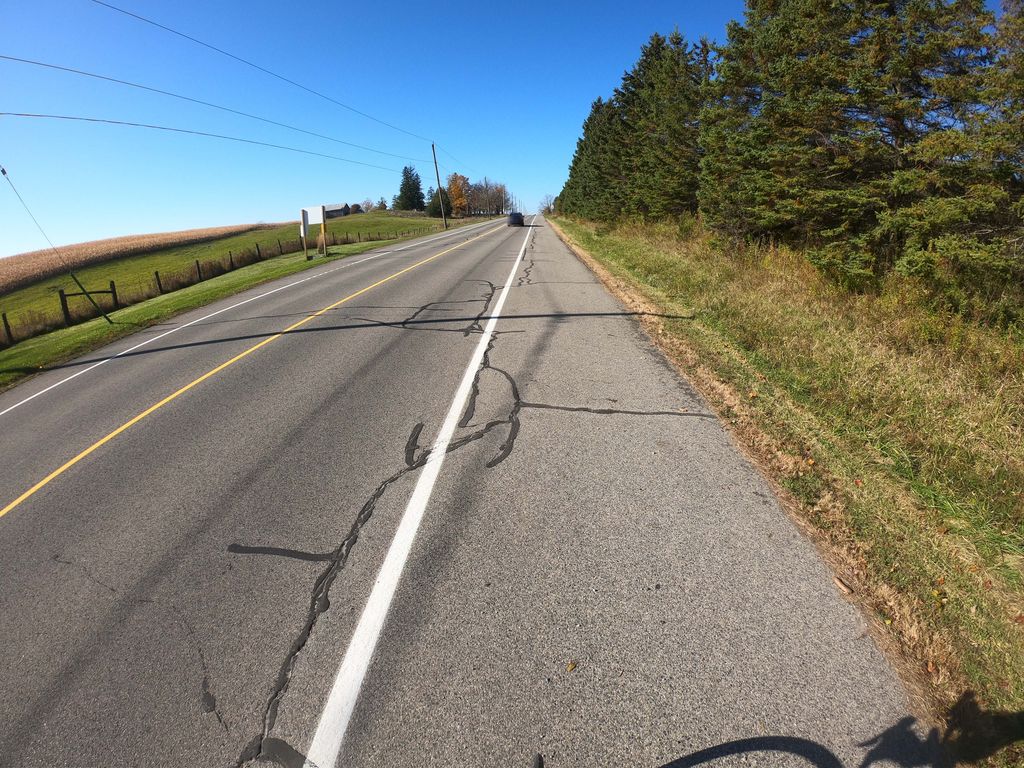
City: kitchener-waterloo